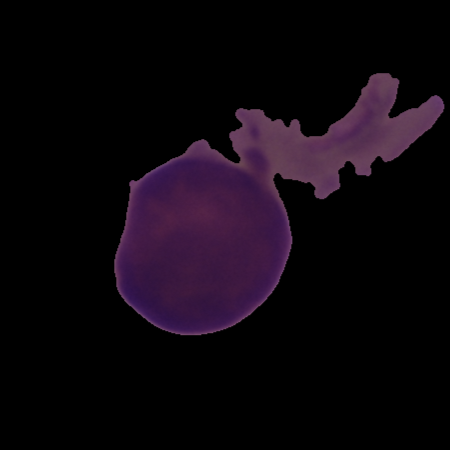
Label: healthy